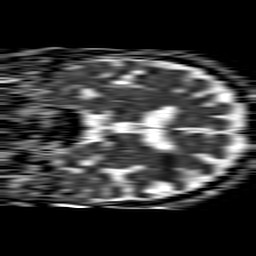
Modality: ADC
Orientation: coronal
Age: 77
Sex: male
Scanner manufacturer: philips
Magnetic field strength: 1.5 T
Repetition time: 4.6 s
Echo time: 0.08631 s